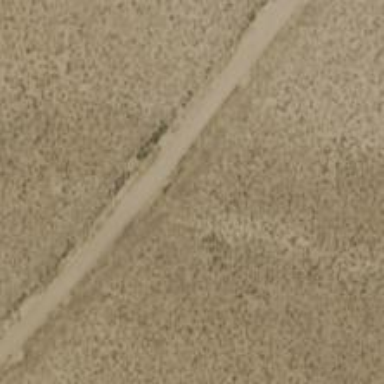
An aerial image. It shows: Unclassified road.